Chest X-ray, PA view. Patient: 37 years old, sex F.
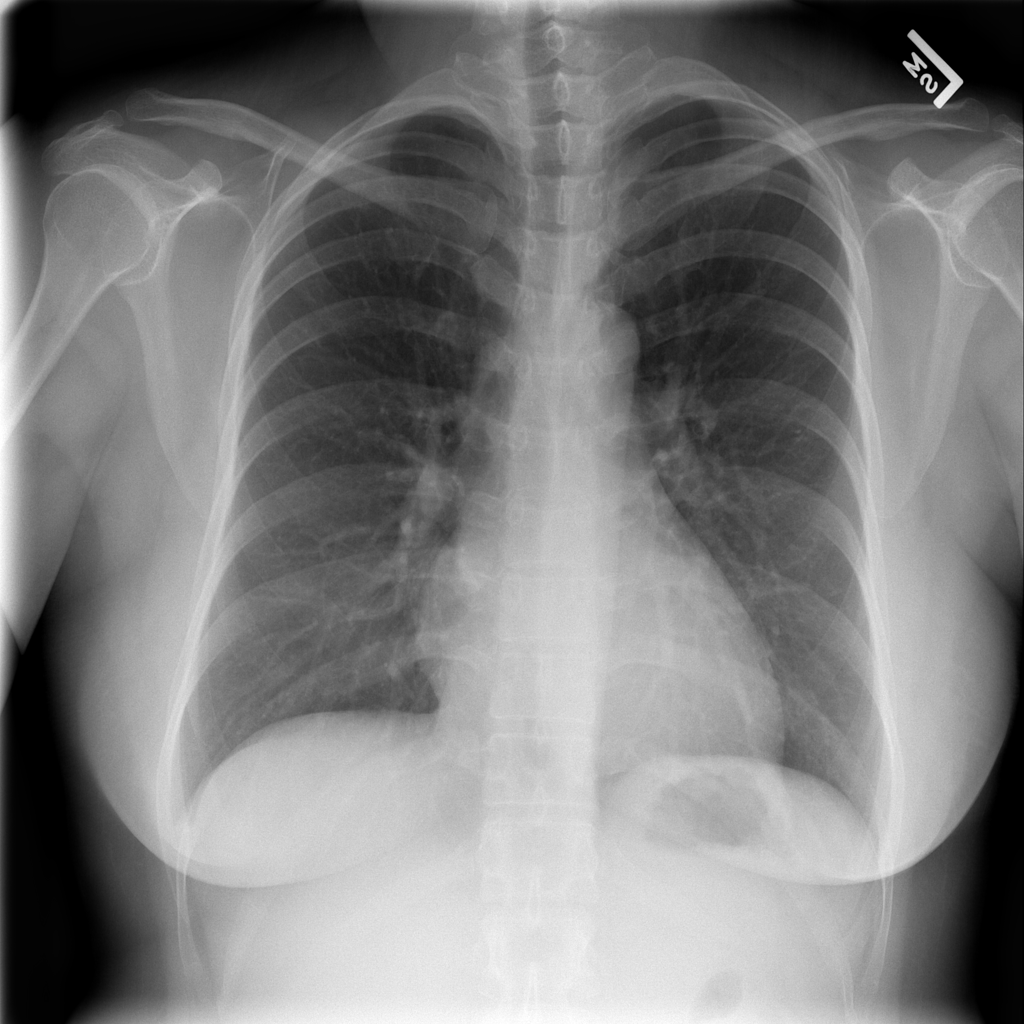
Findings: No Finding